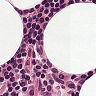
Metastatic tissue present: no